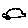
Label: car